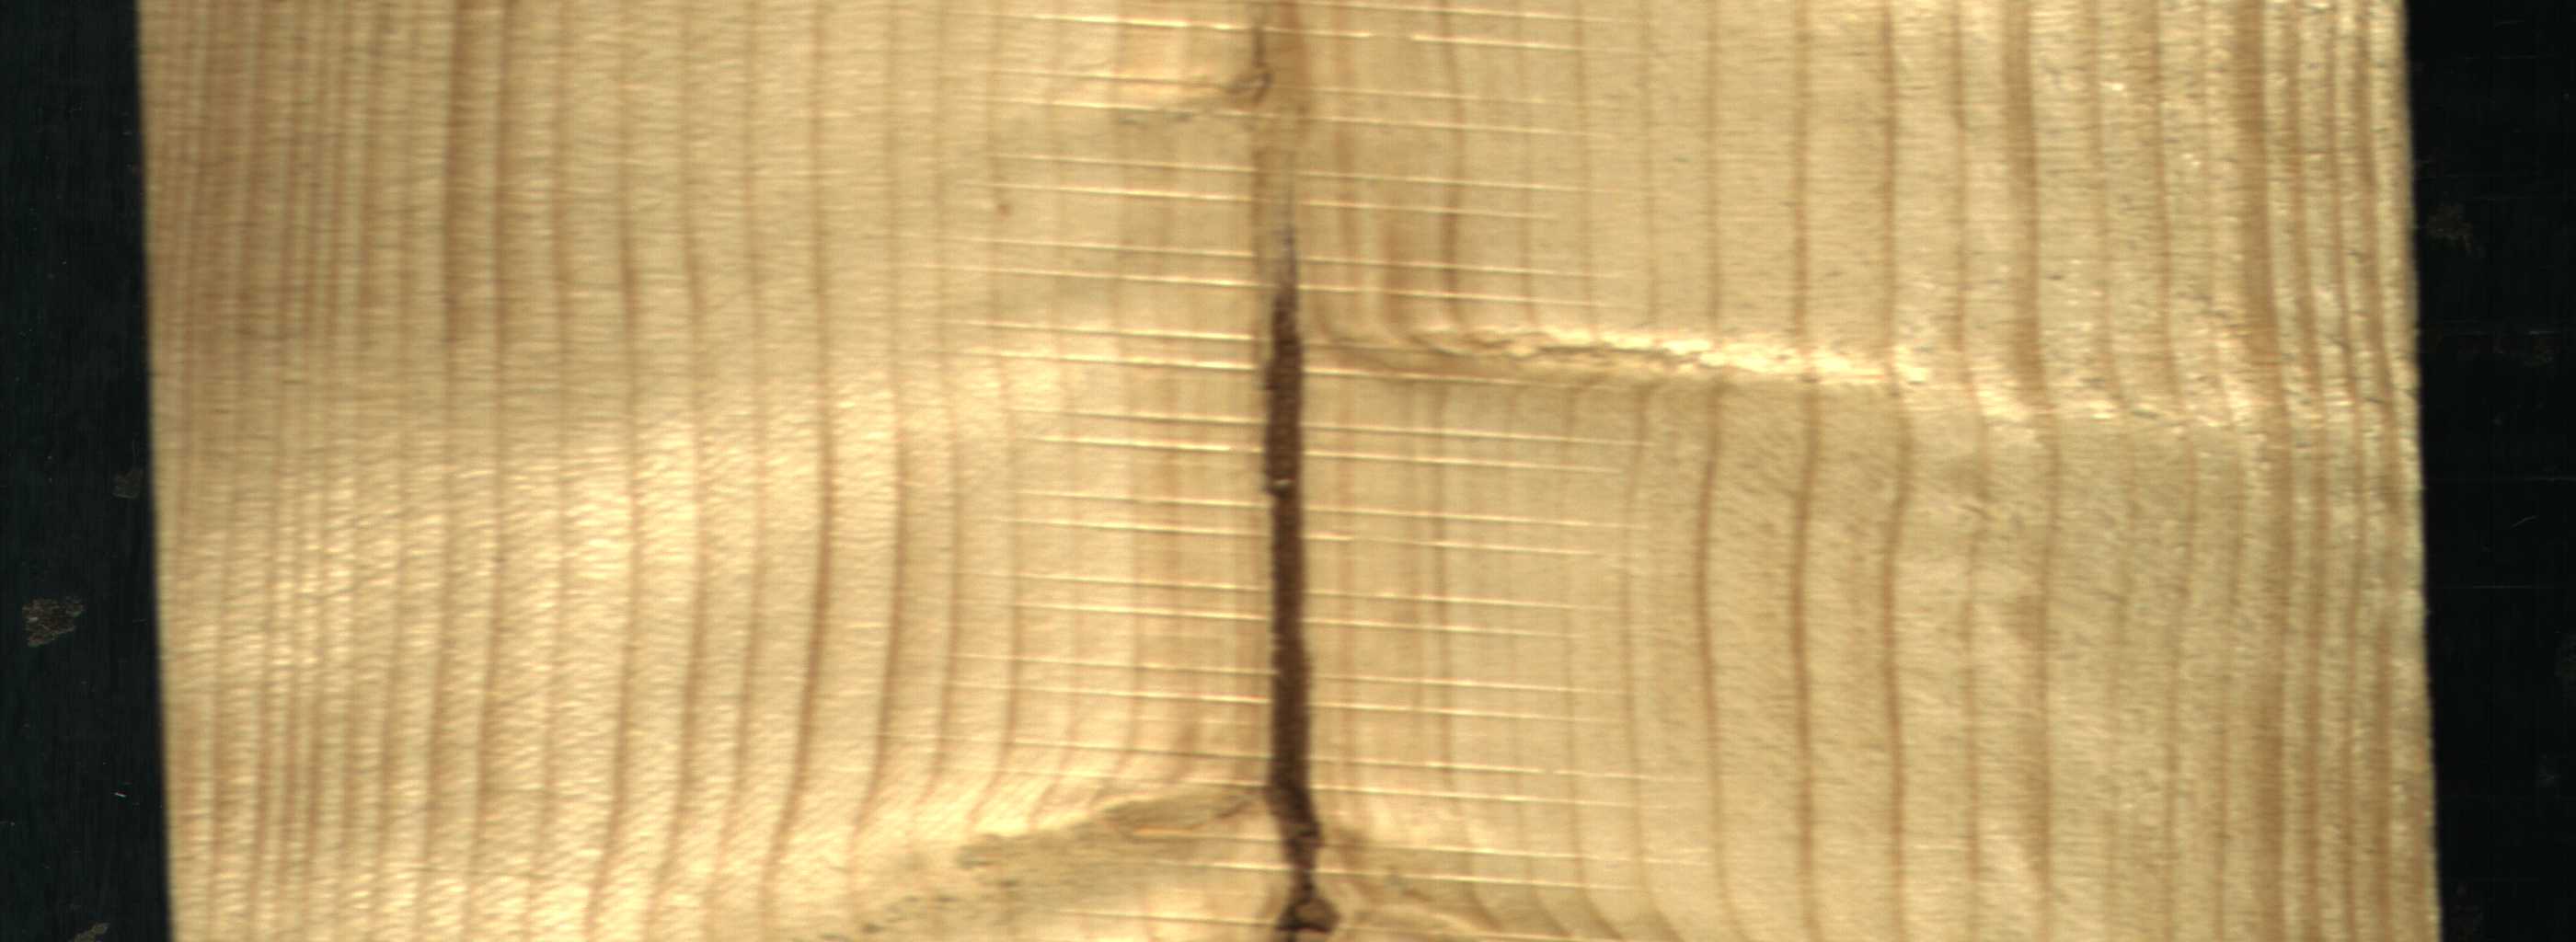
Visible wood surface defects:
Marrow